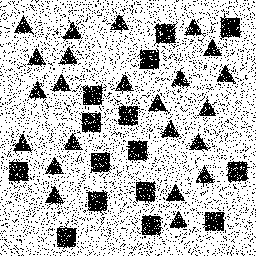
Squares: 15
Triangles: 23
Stars: 0
Total shapes: 38